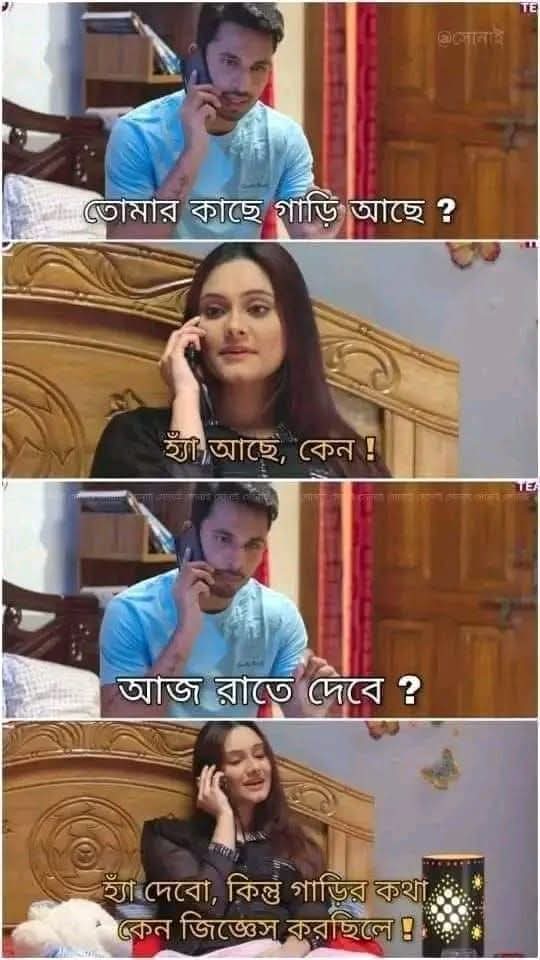
Text: তোমার কাছে গাড়ি আছে ?
হ্যাঁ আছে, কেন!
আজ রাতে দেবে?
হ্যাঁ দেবো, কিন্তু গাড়ির কথা কেন জিজ্ঞেস করছিলে!
Label: Non Hate